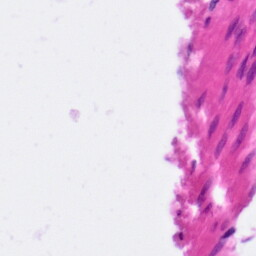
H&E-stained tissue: Pancreatic